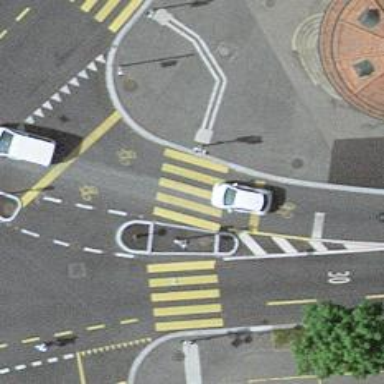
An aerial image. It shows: Kerb barrier.